Field crop: maize
Growth stage: 2
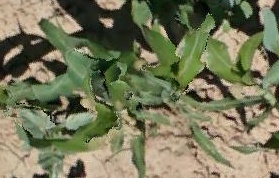
Species: maize